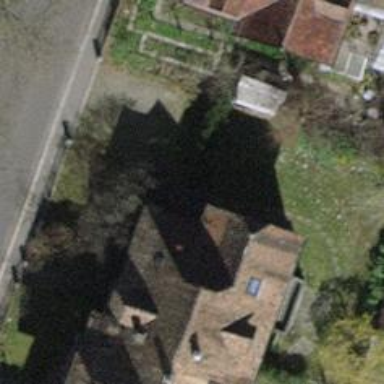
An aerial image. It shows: Gabled roofed house.